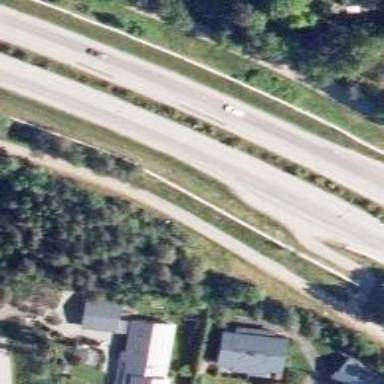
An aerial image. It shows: Primary highway.